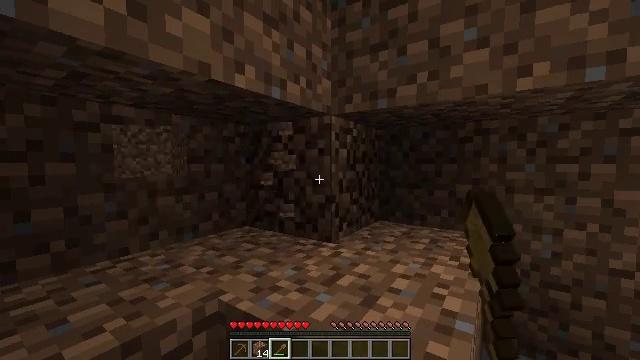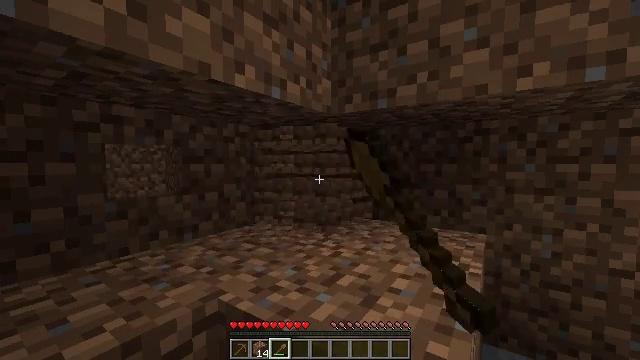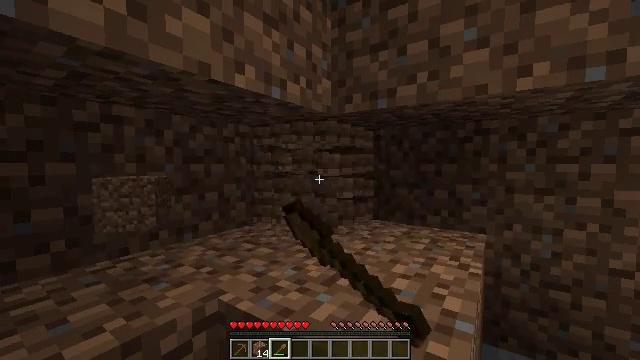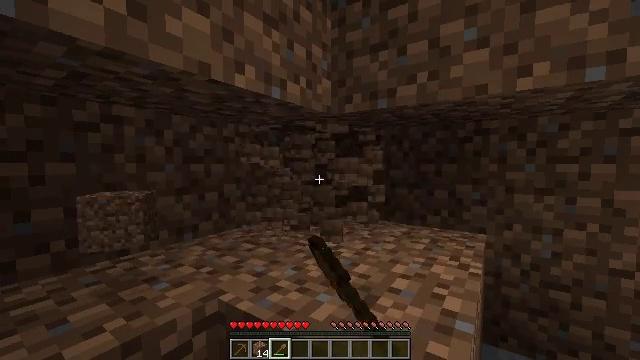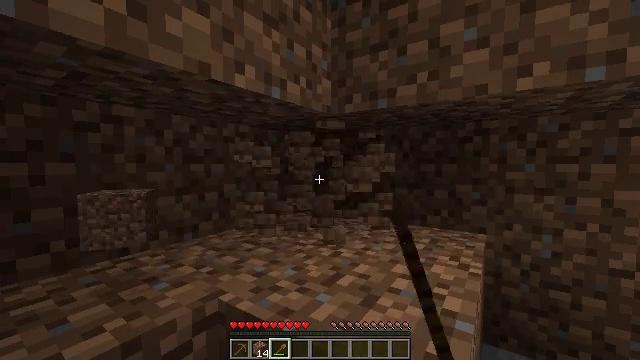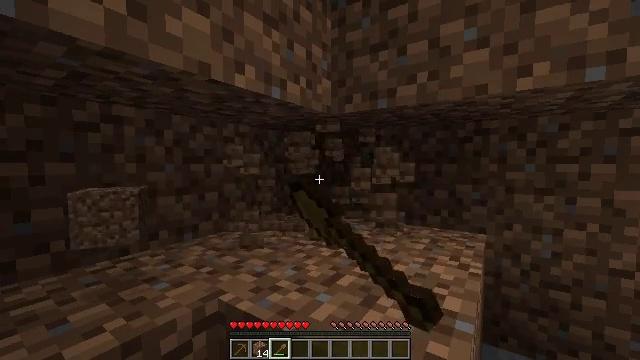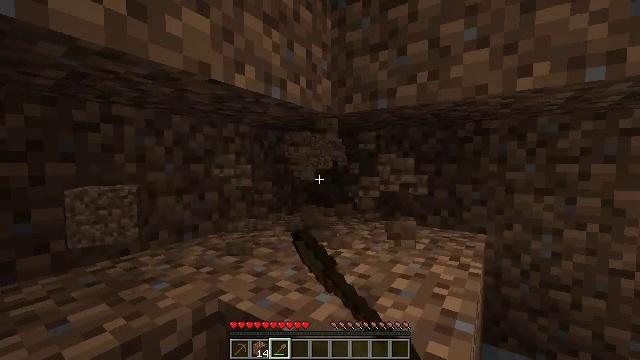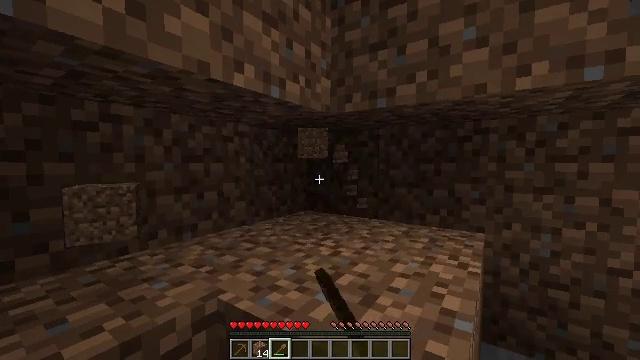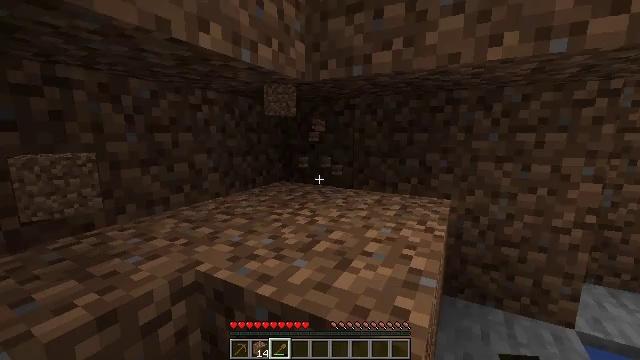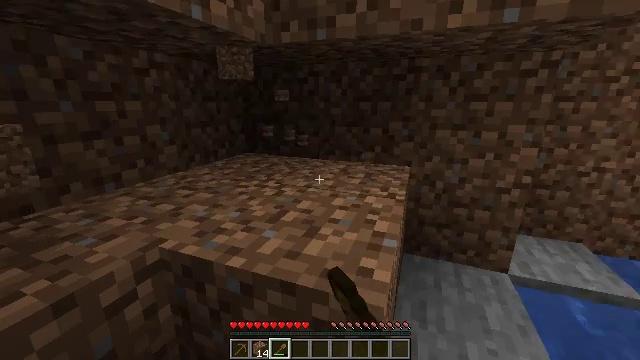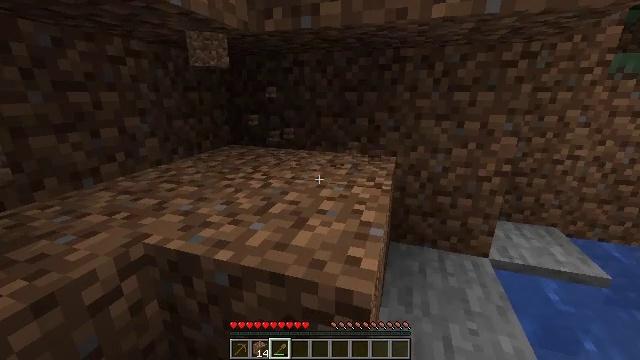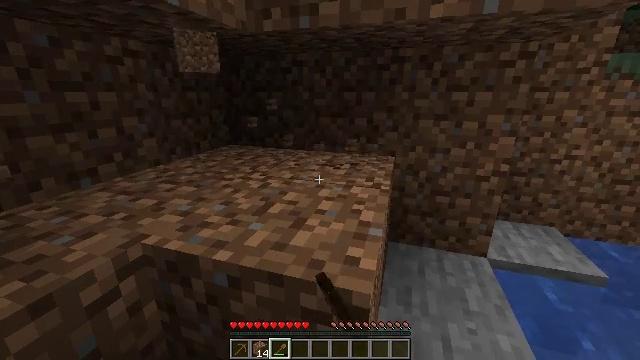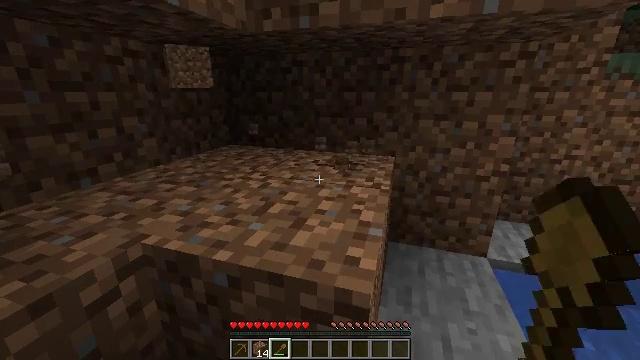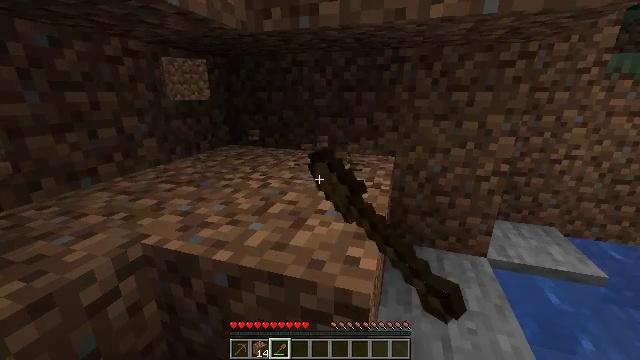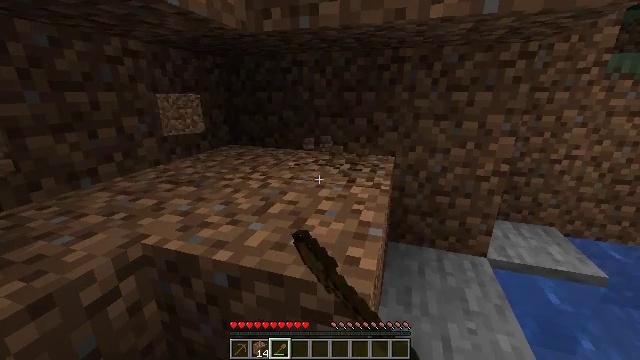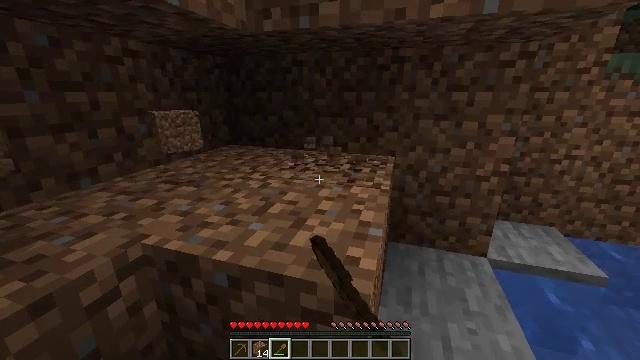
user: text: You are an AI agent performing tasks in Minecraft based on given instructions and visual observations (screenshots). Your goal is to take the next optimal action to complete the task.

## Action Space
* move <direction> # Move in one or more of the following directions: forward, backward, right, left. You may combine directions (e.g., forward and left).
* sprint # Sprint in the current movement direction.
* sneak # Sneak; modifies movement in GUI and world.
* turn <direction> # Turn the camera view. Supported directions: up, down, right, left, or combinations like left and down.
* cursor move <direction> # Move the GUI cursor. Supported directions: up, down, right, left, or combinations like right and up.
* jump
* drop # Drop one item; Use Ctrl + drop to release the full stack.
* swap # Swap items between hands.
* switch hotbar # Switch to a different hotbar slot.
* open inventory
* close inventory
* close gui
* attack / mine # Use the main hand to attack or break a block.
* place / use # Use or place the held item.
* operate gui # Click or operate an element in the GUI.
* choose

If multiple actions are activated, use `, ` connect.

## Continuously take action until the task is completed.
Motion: motion action
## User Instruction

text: Gather dirt.
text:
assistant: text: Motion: attack / mine
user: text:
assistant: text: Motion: attack / mine
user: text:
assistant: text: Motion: attack / mine
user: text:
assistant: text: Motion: attack / mine
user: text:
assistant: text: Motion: attack / mine
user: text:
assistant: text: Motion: attack / mine
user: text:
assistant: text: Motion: attack / mine
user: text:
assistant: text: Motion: turn right and down, attack / mine
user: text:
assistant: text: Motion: turn right and down, attack / mine
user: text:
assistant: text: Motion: turn right and down, attack / mine
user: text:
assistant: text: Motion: attack / mine
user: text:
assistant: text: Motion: attack / mine
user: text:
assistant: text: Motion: attack / mine
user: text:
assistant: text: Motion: attack / mine
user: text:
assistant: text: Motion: attack / mine
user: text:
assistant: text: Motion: attack / mine
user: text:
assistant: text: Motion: attack / mine
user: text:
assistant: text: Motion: attack / mine
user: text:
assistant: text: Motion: attack / mine
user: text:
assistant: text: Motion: attack / mine
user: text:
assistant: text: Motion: attack / mine
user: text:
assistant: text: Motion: turn down, attack / mine
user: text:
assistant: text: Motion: turn left and down, attack / mine
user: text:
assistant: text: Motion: turn down, attack / mine
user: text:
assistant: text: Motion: attack / mine
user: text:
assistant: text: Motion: attack / mine
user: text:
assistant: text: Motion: attack / mine
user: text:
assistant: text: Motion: attack / mine
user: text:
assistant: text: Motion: attack / mine
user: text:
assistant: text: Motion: attack / mine